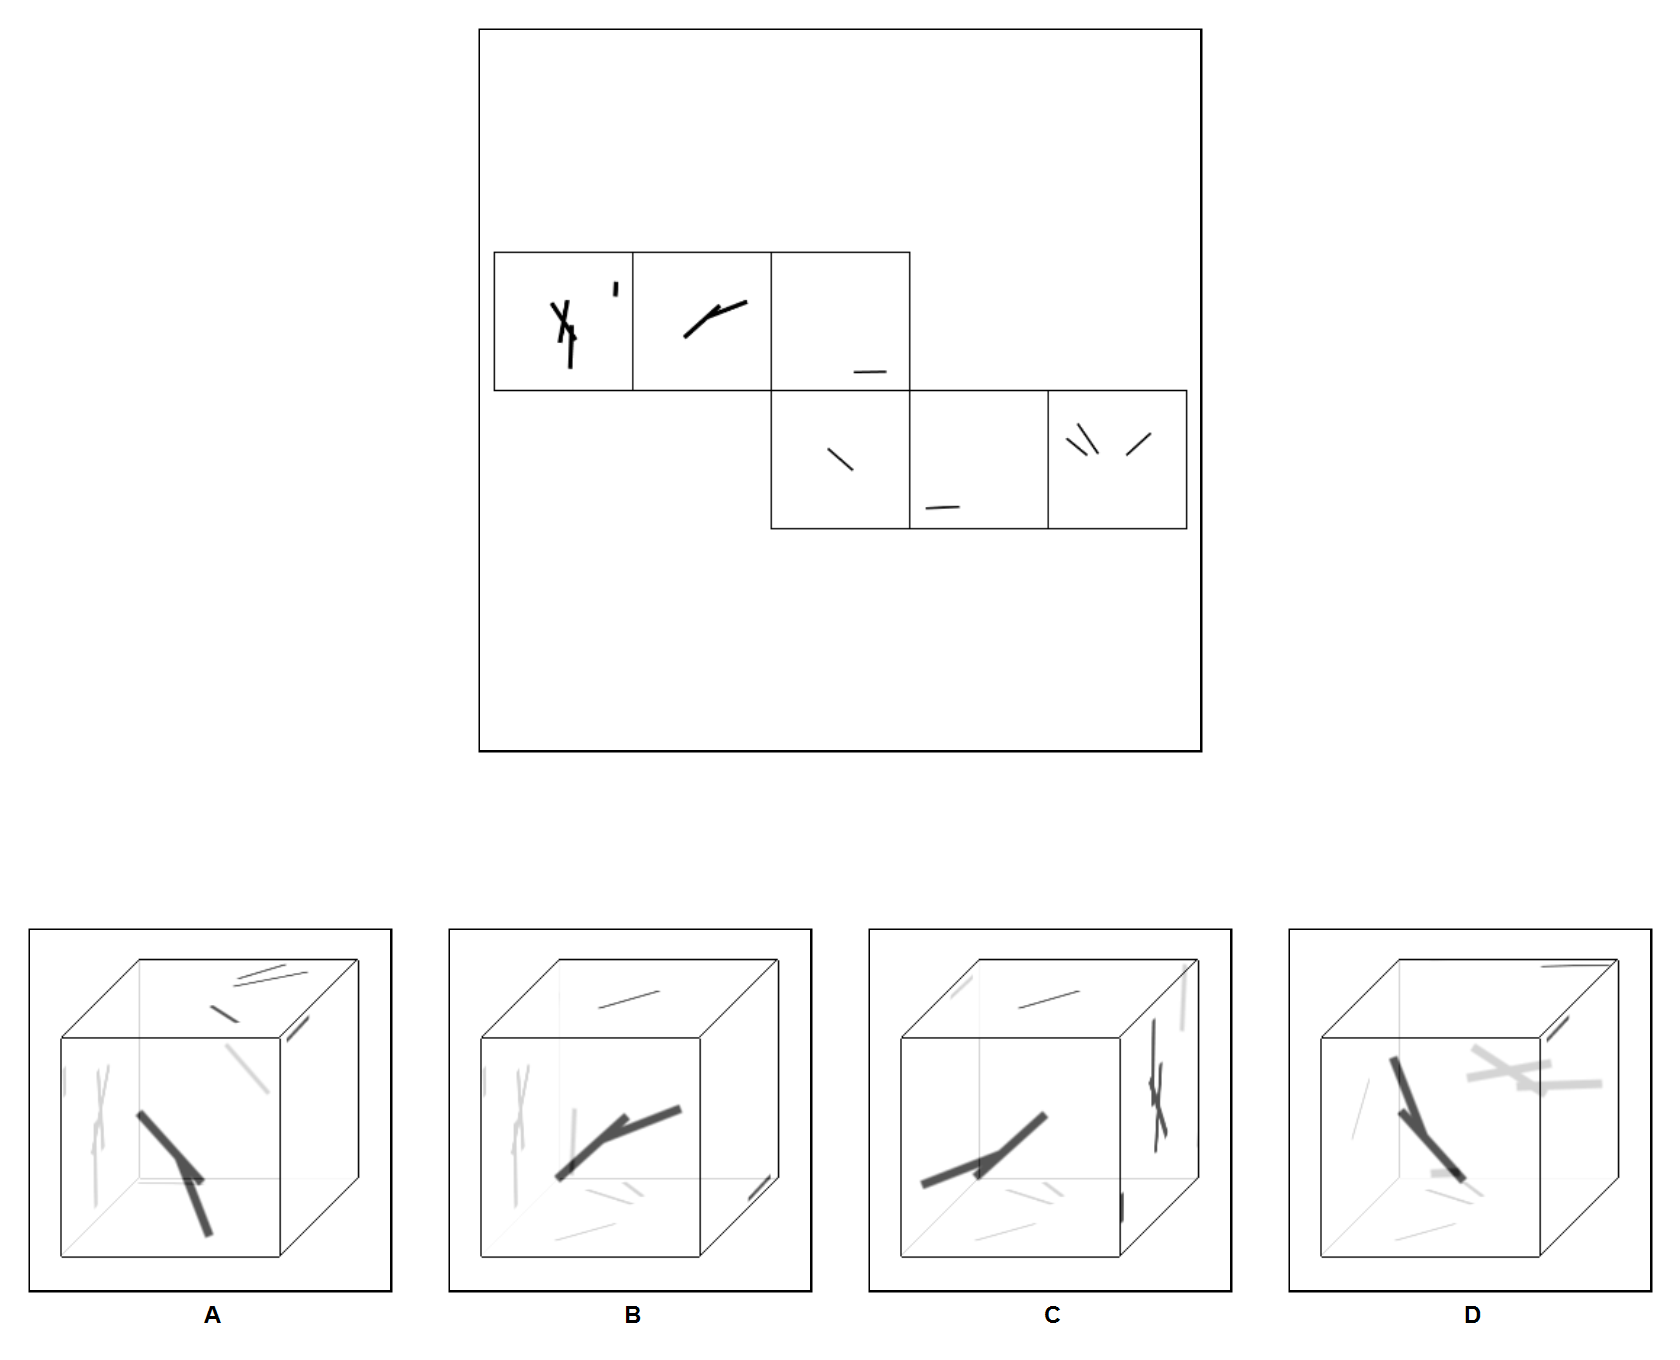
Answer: C